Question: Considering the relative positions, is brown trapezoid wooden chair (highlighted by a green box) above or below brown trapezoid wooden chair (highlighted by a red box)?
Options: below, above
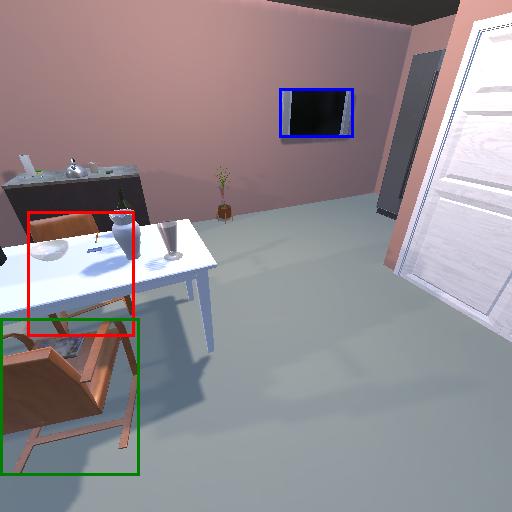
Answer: below